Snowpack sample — Loveland Pass, Silver Plume, Colorado, USA (12/14/25, 10:50 AM MST)
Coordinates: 39.664, -105.882
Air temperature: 36 °F
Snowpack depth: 67 cm
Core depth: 10 cm
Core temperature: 50 °F
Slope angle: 6°, slope face: 326°
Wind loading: low
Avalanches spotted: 0
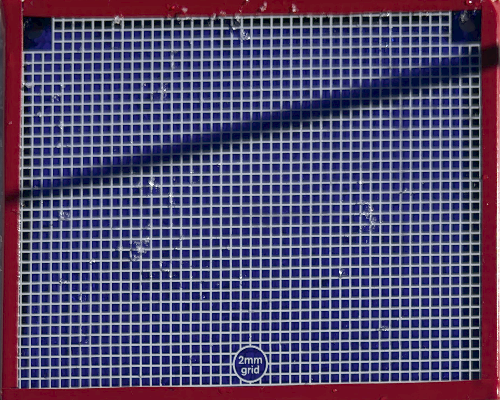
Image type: profile
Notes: No avalanches spotted, very late start to the season with minimal snowpack